Chest X-ray:
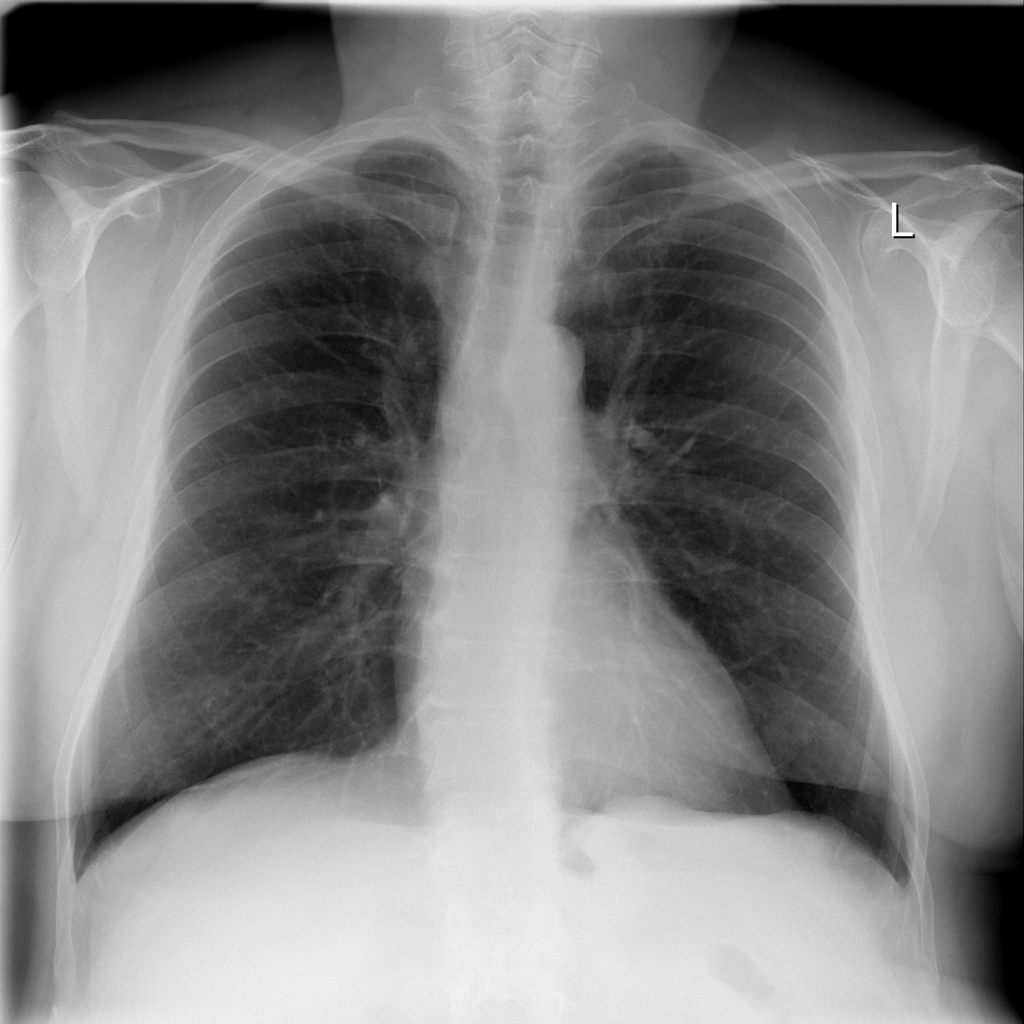
No abnormal finding: yes